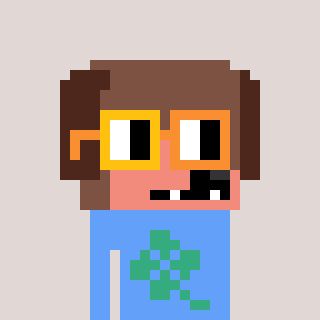
a pixel art character with square yellow and orange glasses, a dog-shaped head and a blue-colored body on a warm background